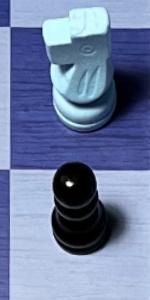
Label: Pawn_Black